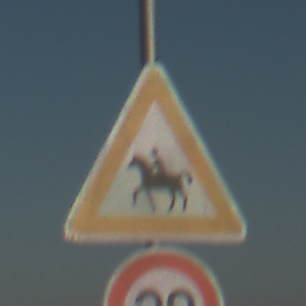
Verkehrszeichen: ReiterRechts
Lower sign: Geschwindigkeit20
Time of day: SunriseSunset
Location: Outdoor (Nature)
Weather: Clear
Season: NotSpecified
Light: Natural